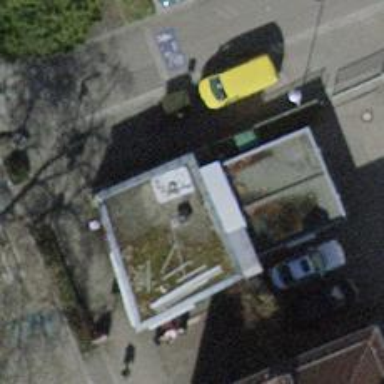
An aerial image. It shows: Fast food establishment.